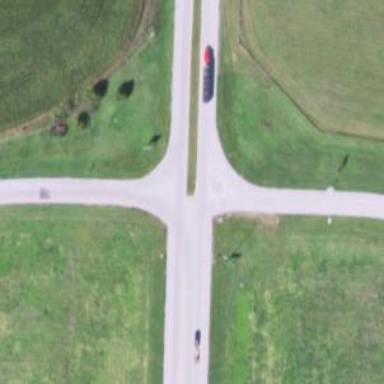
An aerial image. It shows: Stop road.